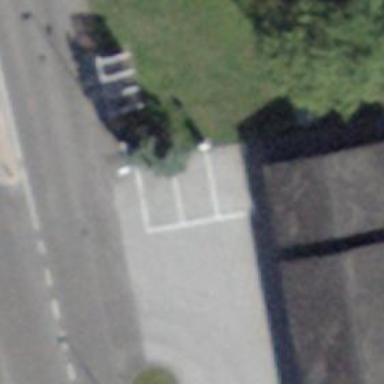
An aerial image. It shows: Charging station.